Question: curious on how I would make a SKSpriteNode walk smoothly across bumpy terrain (Image below evaluating "Bumpy Terrain")

I also want the image to have an SKPhysicsBody. How can I possibly do this?
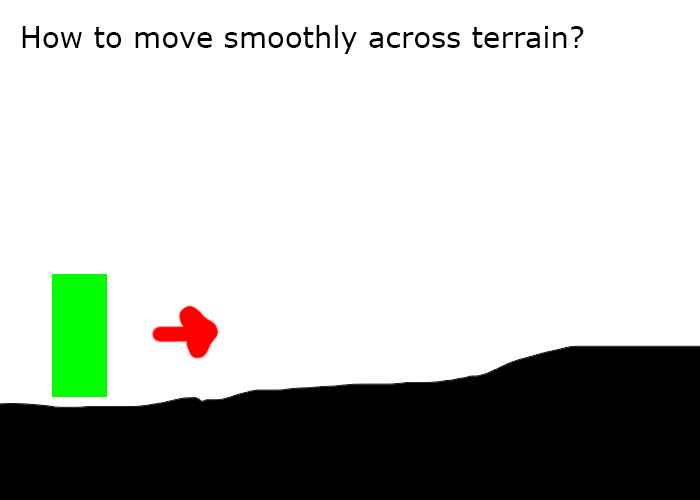
Answer: Having just done that (in Unity) the basic premise is as follows:
- - -
In Sprite Kit the only way to get the intersection point from a raycast is to use 'enumerateBodiesAlongRayStart🔚usingBlock:' of the <URL> you only need to check the Y coordinate of the intersection point.
Say your node's position is at Y=340 and the ray intersects at Y=310 and your node's height is 80 then:
'''
(340 - 310) + 80 / 2 = 70
'''
Then 70 is the distance from the floor your player should be positioned at, to be exact it's the Y coordinate where the ray hit the floor (310) plus this 70 which gives you Y=380 as the new height. Keep the X coord and change the Y coord as you walk over the plane.
Of course the ground plane needs to be a physics body, specifically using an edge shaped body. There are tools that let you design those points from shapes, most prominently PhysicsEditor. But for a start you can experiment with a single line segment, sloped at an angle to test if your character is properly walking the plane up or down.
Note that if you are using physics you should probably set the physics body's velocity to 0,0 after you determined a ground hit, otherwise velocity may accumulate and the body eventually falls through the floor, or can't jump, or do other weird stuff.